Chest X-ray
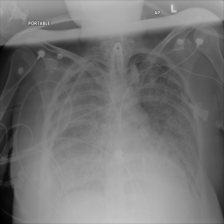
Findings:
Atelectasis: negative
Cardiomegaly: negative
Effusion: negative
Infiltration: negative
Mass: negative
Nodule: negative
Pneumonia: negative
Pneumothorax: negative
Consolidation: negative
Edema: positive
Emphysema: negative
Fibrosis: negative
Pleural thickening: negative
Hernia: negative